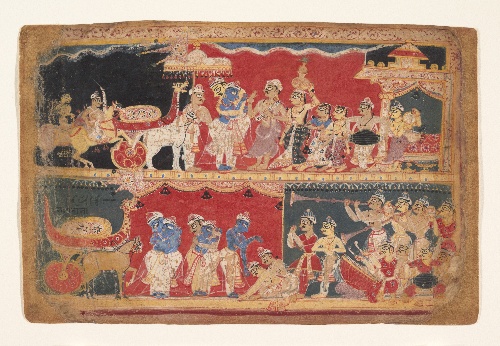
Date: ca. 1520–40
Object type: Folio
Classification: Paintings
Medium: Ink and opaque watercolor on paper
Culture: India (Delhi Agra area)
Dimensions: 6 7/16 x 9 1/8 in. (16.4 x 23.2 cm)
Department: Asian Art
Credit line: Gift of Doris Rubin, in memory of Harry Rubin, 1989
Accession year: 1989
Repository: Metropolitan Museum of Art, New York, NY
Tags: Horses|Musical Instruments|Men|Women|Krishna